Question: I'm writing an login form which calls userAuth service and checks the credentials.
When I use, then in my usercontroller I dont get the response or the functions is not even executed.
'''
'use strict';
myApp.controller('userController',['sessionFactory','$scope', '$http','$rootScope','$state', '$stateParams','userAuth', function
(sessionFactory,$scope,$http,$rootScope,$state, $stateParams,userAuth) {
$scope.user={email:'learner@gmail.com',password:'123456'}
$scope.sigin = function(credentials){
console.log(userAuth.login(credentials)); //For Testing purpose only
userAuth.login(credentials).then(function(response){
console.log("I am inside then function"); //Not Executed
console.log(response); // Not Executed
});
console.log("I am out of then function"); // Executed
$scope.loading = false; // Executed
};
}]);
'''
myApp.service('userAuth', function($http,$rootScope,$q){
'''
var deferred = $q.defer();
this.login = function(credentials){
credentials['action']='login';
$http.post($rootScope.baseURL+'assets/api/user.php',credentials)
.success(function(data,status,headers,config){
deferred.resolve = "success";
console.log(data); //For test purpose only. Its returning data
})
.error(function(data,status,headers,config){
deferred.reject = "failed";
});
return deferred.promise;
}
});
'''
What am I missing out?
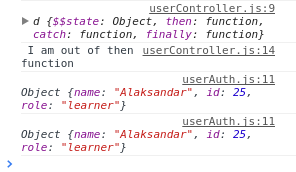
Answer: deferred.resolve and deferred.reject are functions and not variables, so try:
'''
deferred.resolve("success");
deferred.reject("failed");
'''